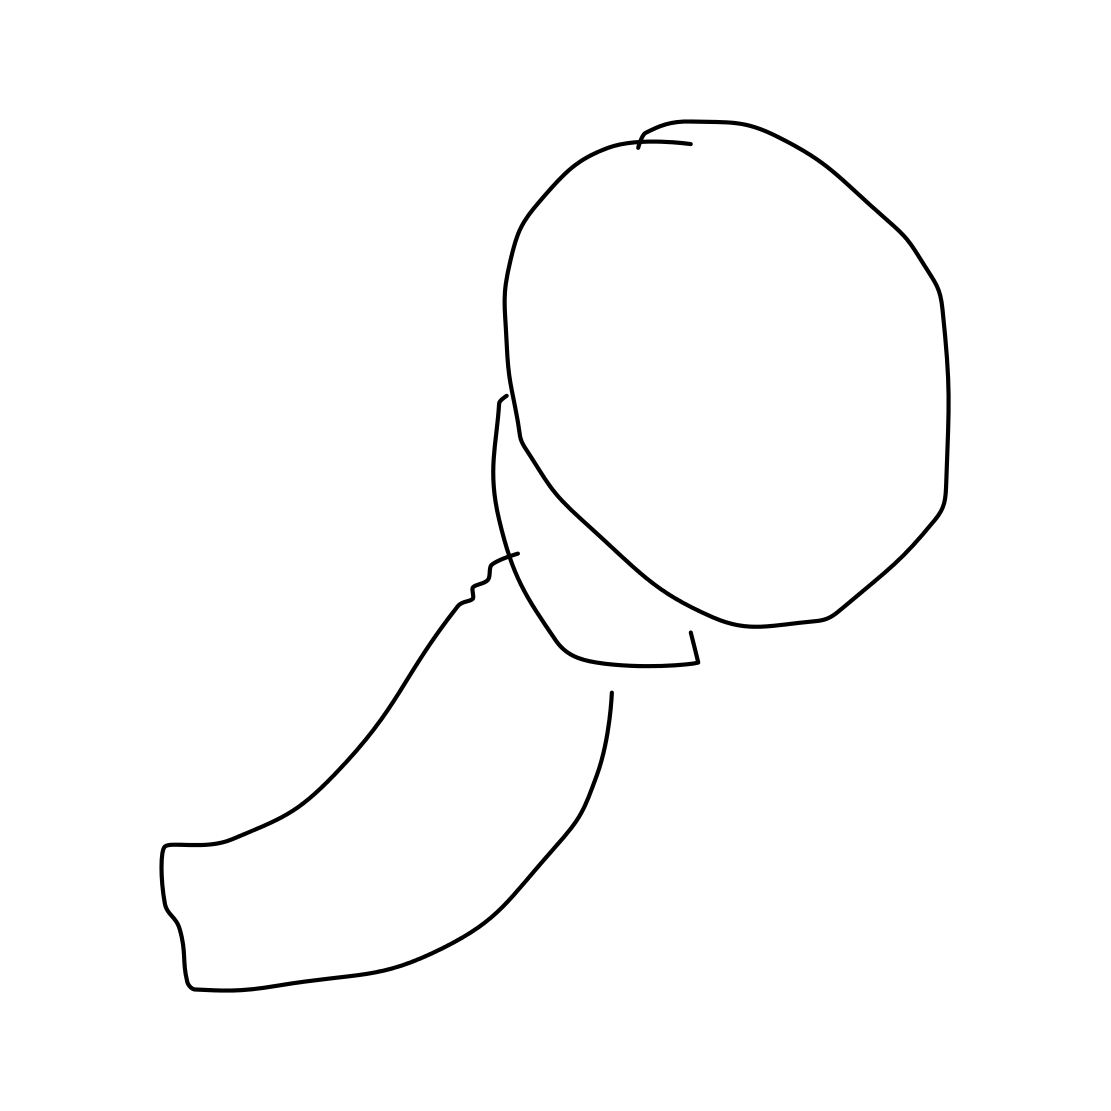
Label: microphone